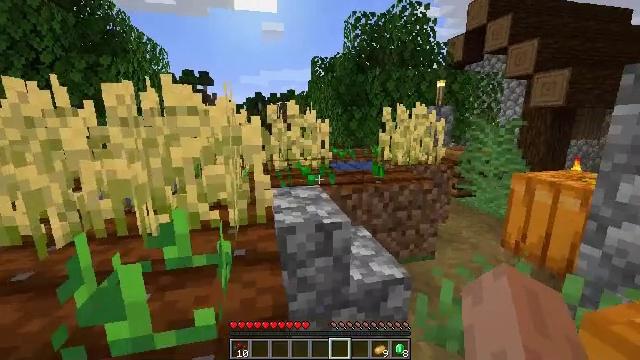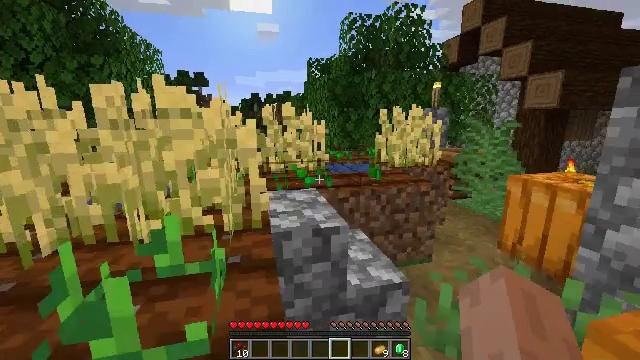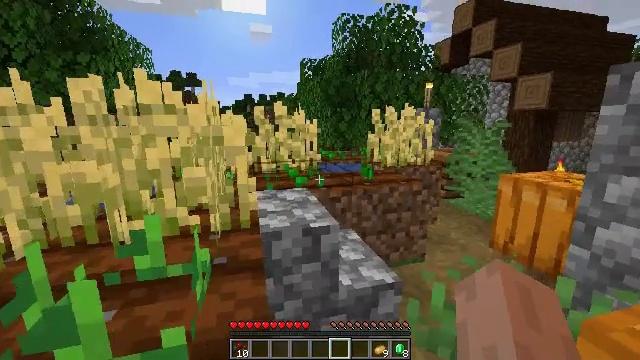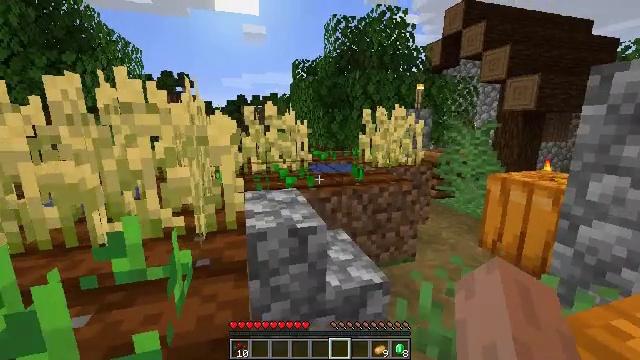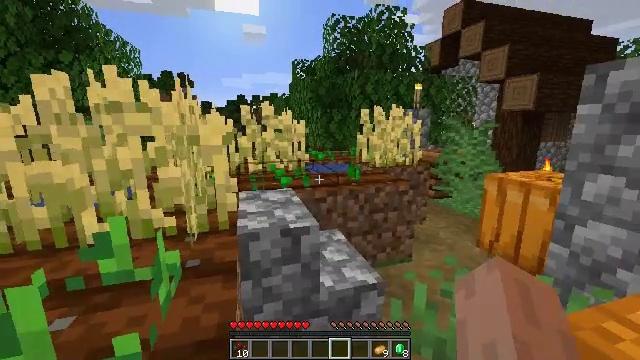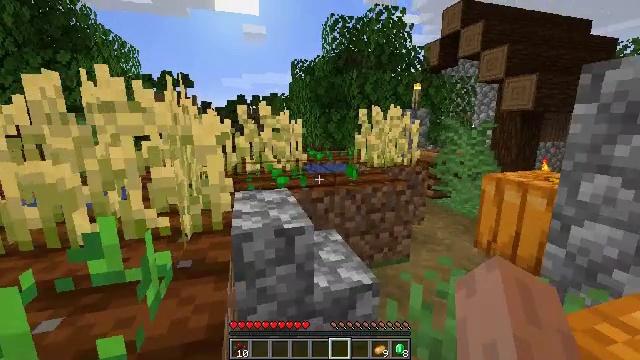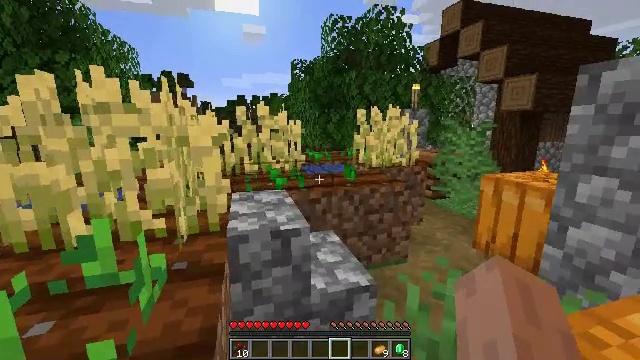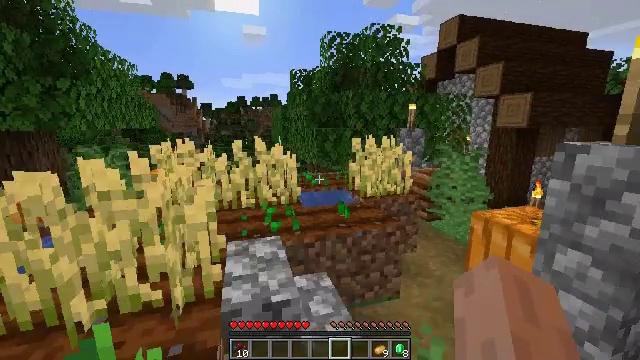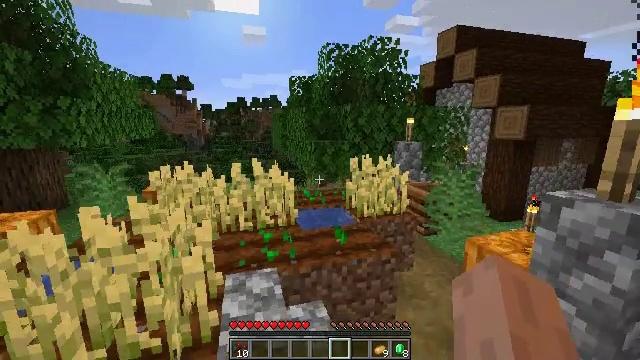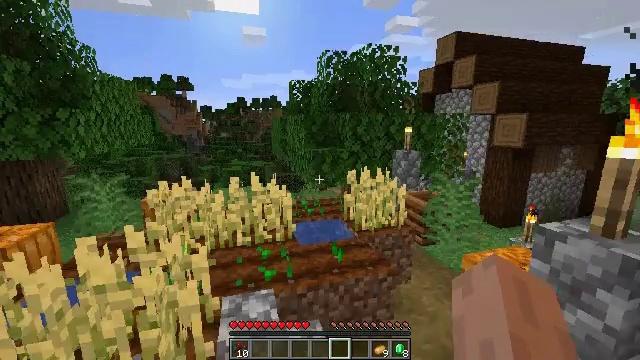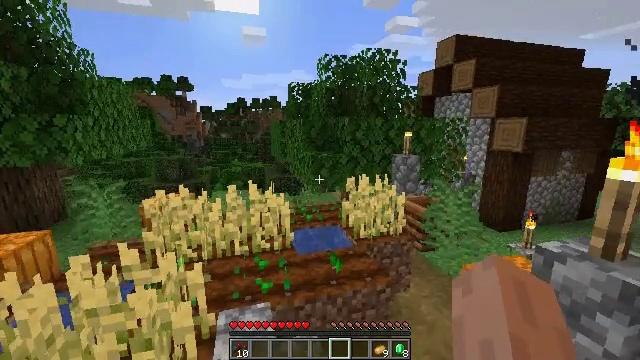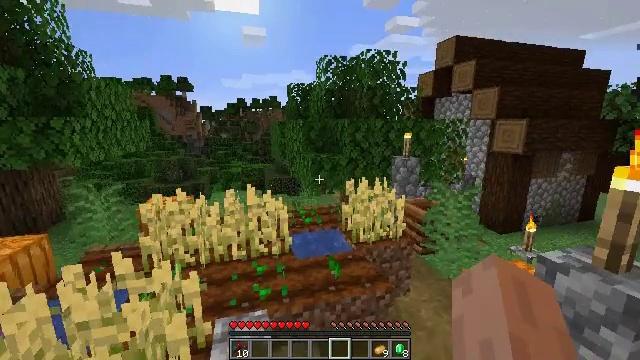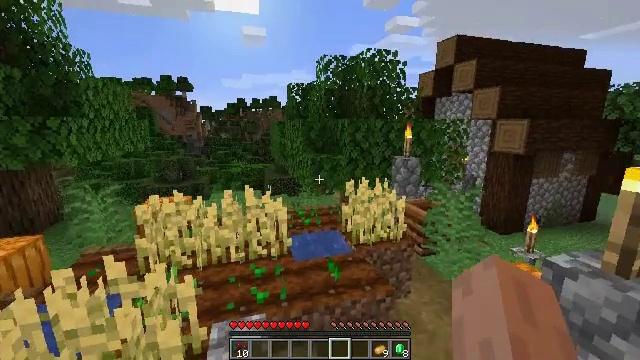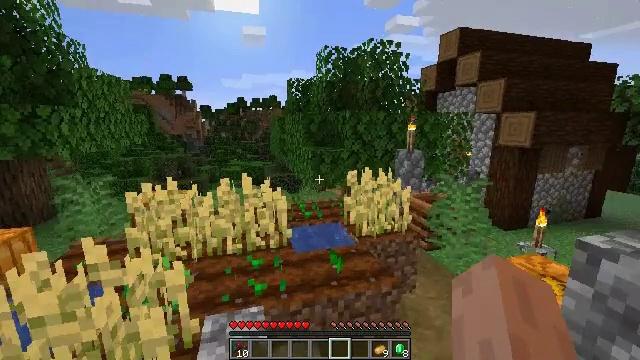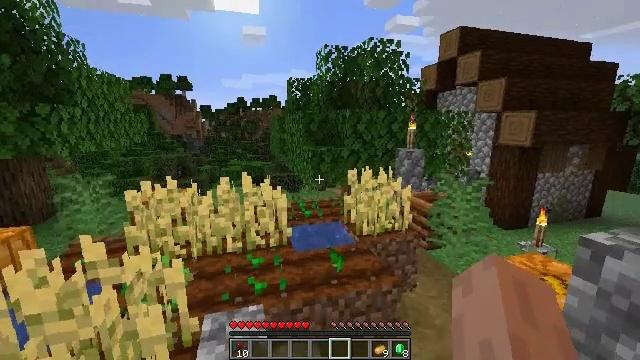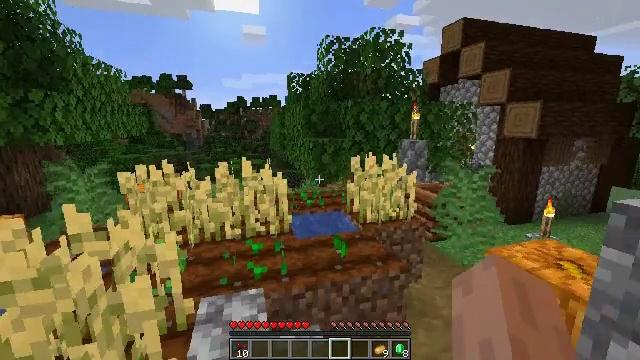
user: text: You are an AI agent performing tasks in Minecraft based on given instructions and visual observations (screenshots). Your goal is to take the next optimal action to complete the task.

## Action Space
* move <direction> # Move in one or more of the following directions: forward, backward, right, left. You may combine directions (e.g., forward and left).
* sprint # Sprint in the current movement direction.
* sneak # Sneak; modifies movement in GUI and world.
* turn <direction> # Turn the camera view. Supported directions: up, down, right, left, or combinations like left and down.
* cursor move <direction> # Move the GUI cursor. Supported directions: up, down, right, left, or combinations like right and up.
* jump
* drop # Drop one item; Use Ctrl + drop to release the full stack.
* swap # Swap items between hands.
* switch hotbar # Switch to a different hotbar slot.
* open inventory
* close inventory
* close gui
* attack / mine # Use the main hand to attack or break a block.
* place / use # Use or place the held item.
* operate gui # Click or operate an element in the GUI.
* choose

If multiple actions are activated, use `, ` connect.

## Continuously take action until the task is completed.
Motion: motion action
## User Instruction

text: Break the purple carpet block.
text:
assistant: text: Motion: move forward
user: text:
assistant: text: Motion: move forward, turn right
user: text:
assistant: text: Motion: move forward, turn right
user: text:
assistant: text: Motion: move forward
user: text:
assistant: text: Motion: move forward
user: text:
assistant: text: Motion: move forward, jump
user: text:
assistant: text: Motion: move forward, jump
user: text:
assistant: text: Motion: move forward, jump
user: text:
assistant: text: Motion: move forward, jump
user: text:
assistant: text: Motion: move forward
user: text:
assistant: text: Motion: move forward and move left
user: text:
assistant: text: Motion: move forward and move left
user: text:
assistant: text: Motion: move forward and move left
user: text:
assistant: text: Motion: move forward and move left
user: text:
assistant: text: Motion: move forward and move left
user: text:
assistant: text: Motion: move forward
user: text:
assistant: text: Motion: move forward
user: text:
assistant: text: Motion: move forward
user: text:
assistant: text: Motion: move forward, jump
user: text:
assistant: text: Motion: move forward, jump
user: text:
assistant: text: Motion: move forward, jump
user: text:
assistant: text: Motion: move forward, jump
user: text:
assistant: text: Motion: move forward
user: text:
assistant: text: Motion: move forward, turn right
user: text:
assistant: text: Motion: move forward, turn right
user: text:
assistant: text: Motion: move forward, turn right
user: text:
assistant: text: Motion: move forward, turn right
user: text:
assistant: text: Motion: move forward, turn right
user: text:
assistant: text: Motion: move forward, turn right
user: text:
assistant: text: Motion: move forward, turn right